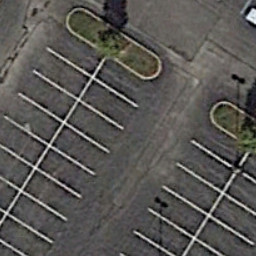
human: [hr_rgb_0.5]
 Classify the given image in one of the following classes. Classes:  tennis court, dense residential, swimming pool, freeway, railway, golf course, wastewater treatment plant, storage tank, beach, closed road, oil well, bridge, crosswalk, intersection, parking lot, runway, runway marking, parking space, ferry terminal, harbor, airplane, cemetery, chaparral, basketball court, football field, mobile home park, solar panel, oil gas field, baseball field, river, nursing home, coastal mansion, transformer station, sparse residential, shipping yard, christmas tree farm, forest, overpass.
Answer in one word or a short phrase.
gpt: parking space